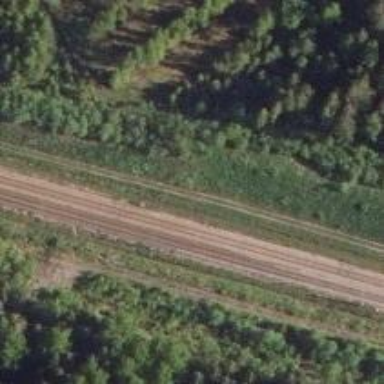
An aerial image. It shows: Railway with continuous electrified contact lines.